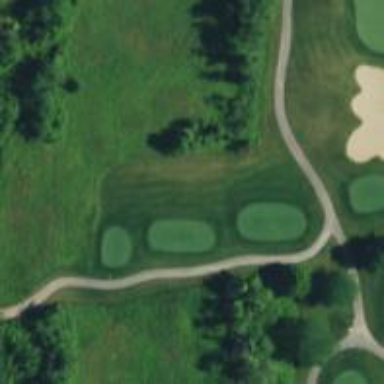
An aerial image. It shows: Rough grassy area used for golf.